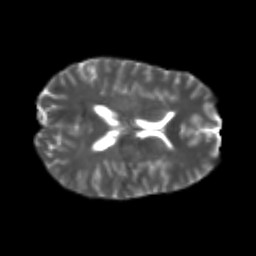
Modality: T2w
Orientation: axial
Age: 25
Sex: male
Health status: healthy
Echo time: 0.074 s